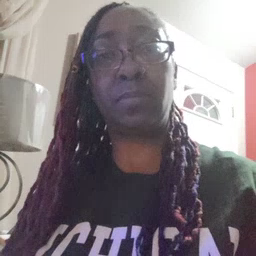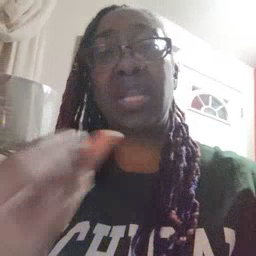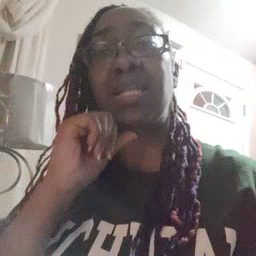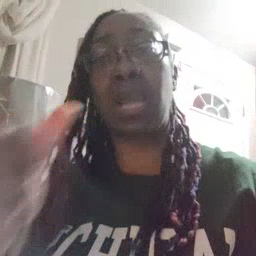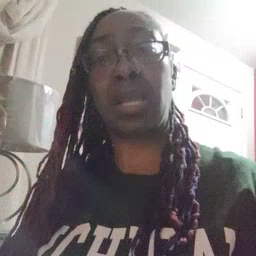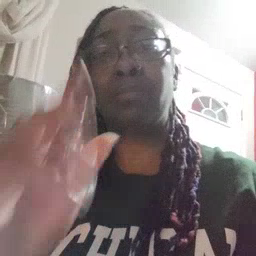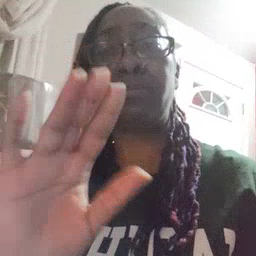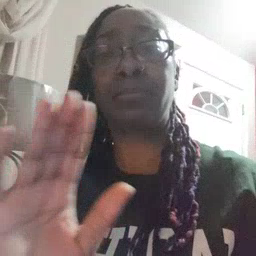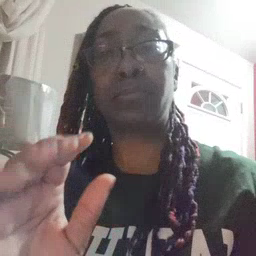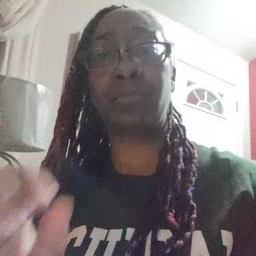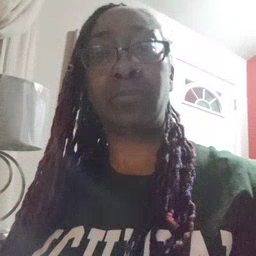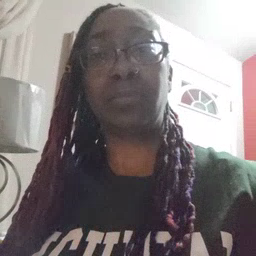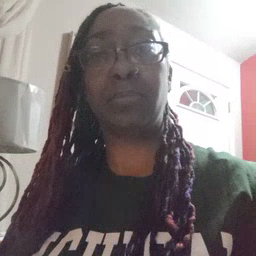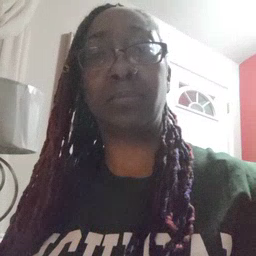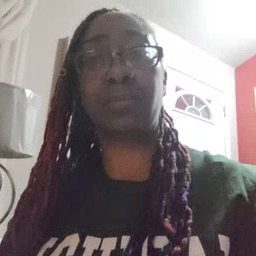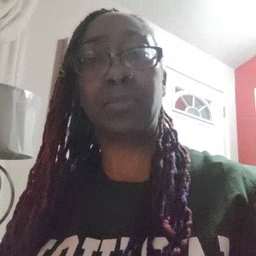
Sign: nuts